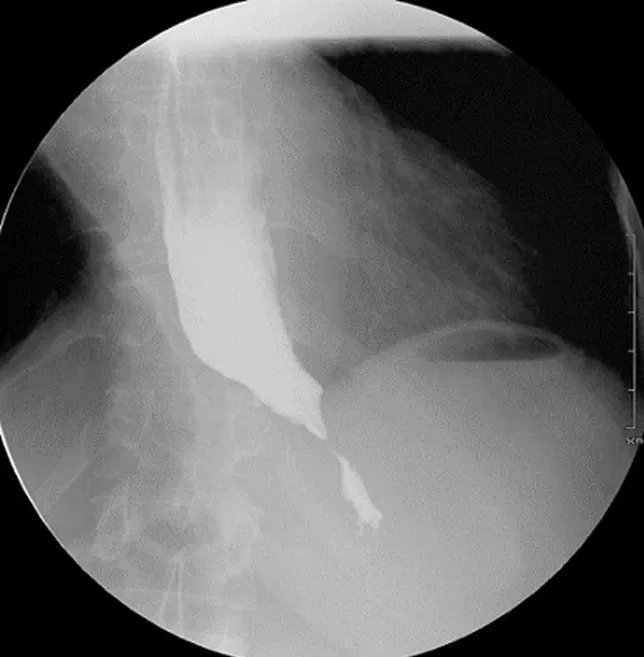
barium swallow study showing an abrupt tapering of the distal oesophagus at the gastro-oesophageal junction, with distal oesophageal dilatation; there was stagnation of the barium agent, indicating severe oesophageal dysmotility.
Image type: radiology (x_ray)